Question: How to get Windows 7 jump list window via '::FindWindow' or '::EnumWindows'?
What's it's class or parent?
I can't Spy++ it because it disappears if loses focus.
Thank you.

<URL>
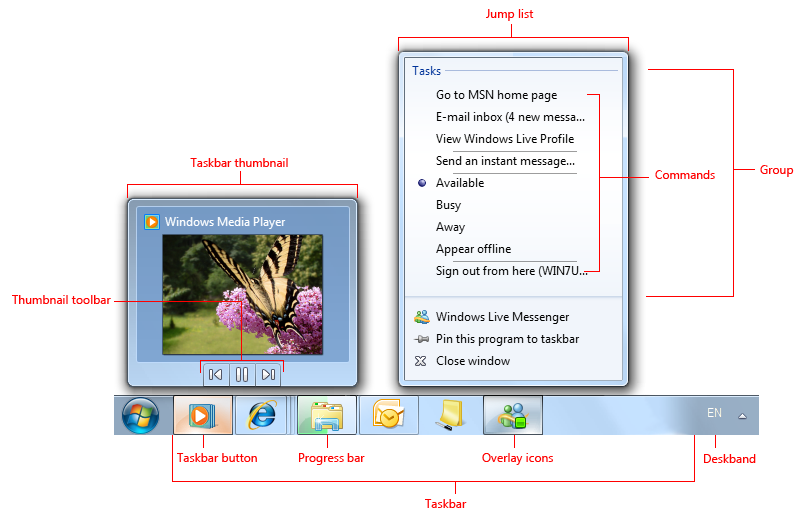
Answer: Open spy++, open jump list, click the refresh button on spy++.